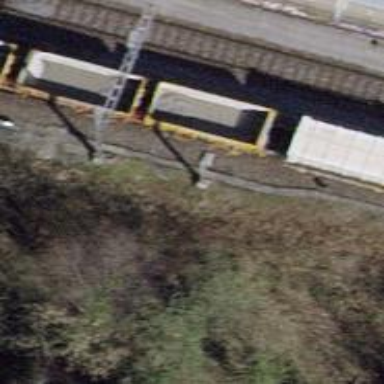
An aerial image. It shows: Railway switch.